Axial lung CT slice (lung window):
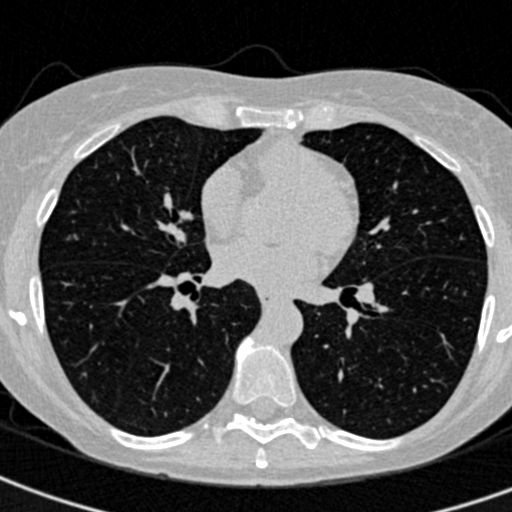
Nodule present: no